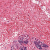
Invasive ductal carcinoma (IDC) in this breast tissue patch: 0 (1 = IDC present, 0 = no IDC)